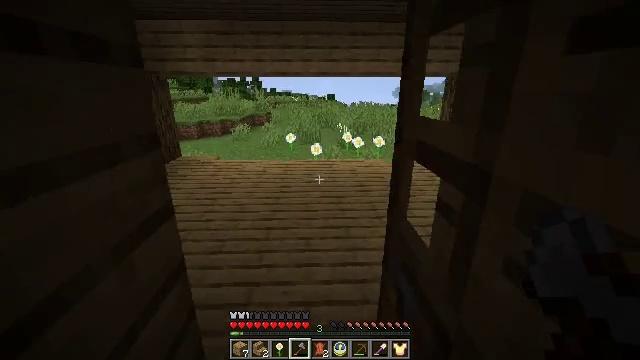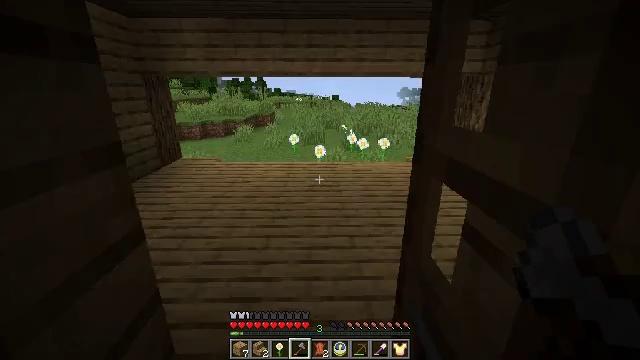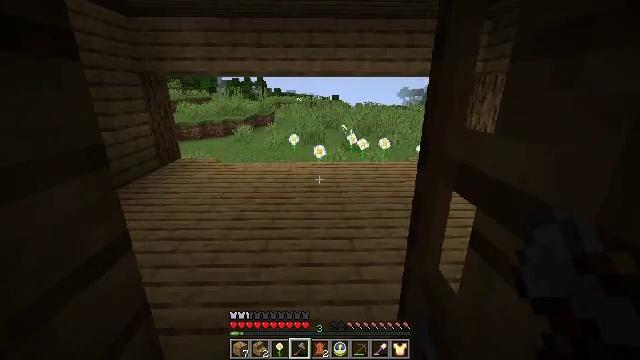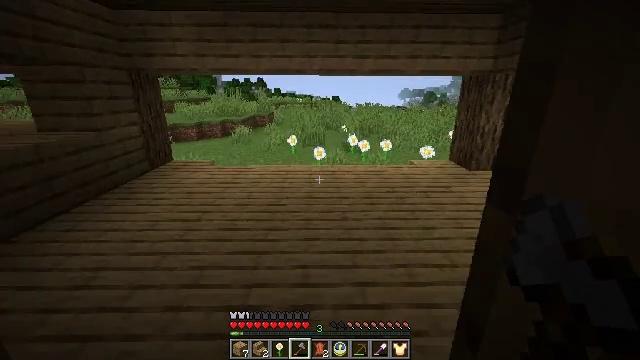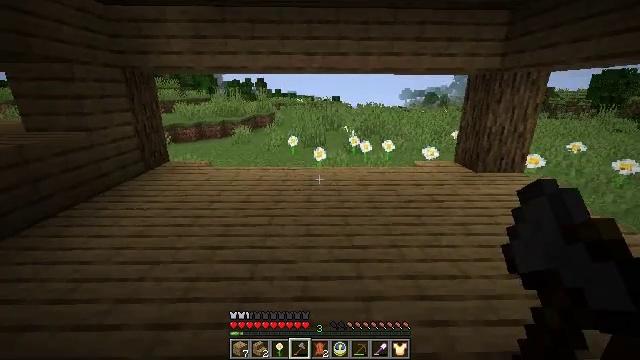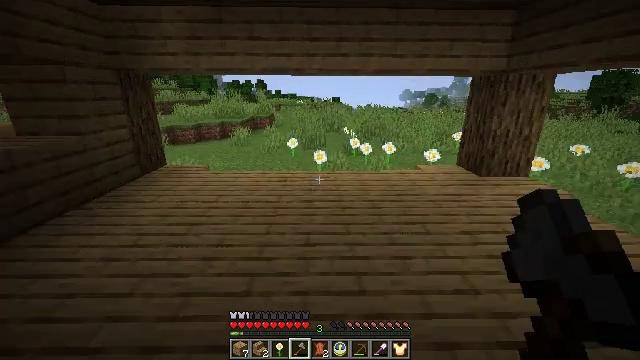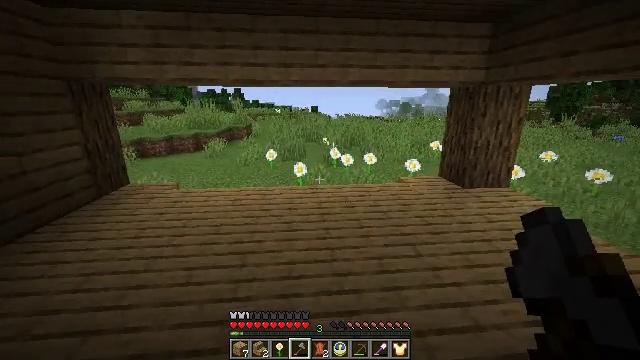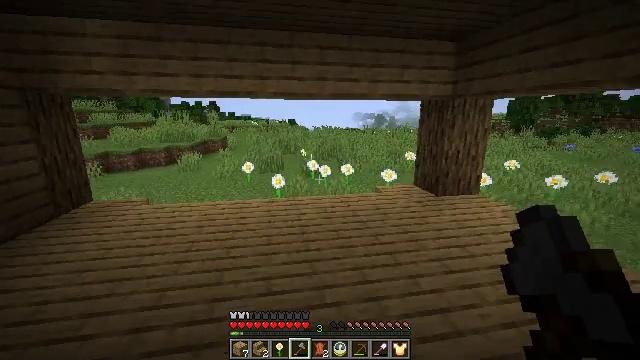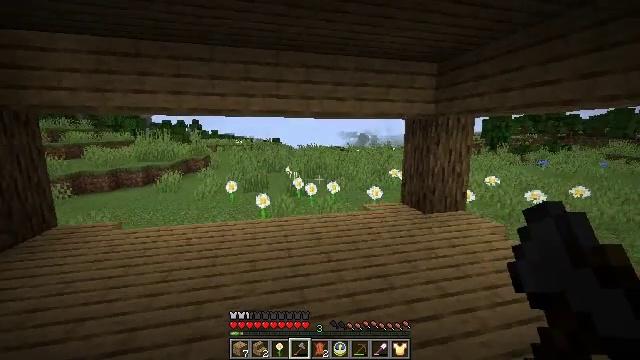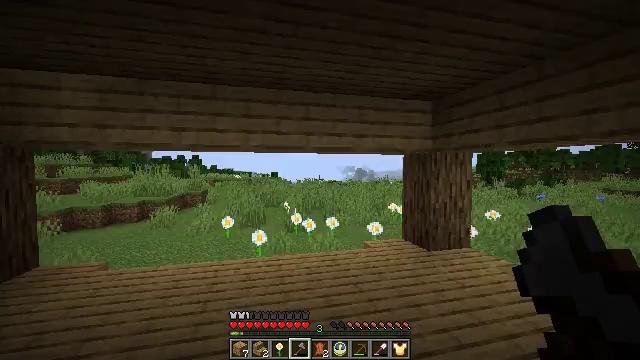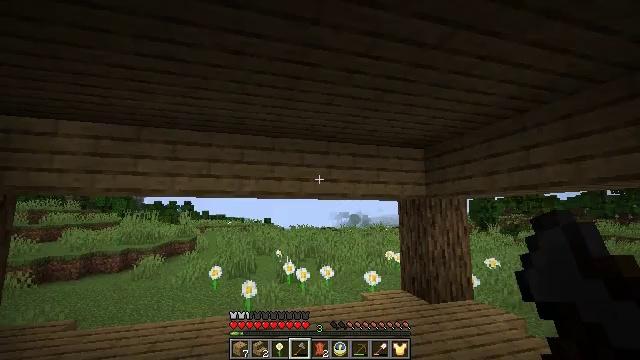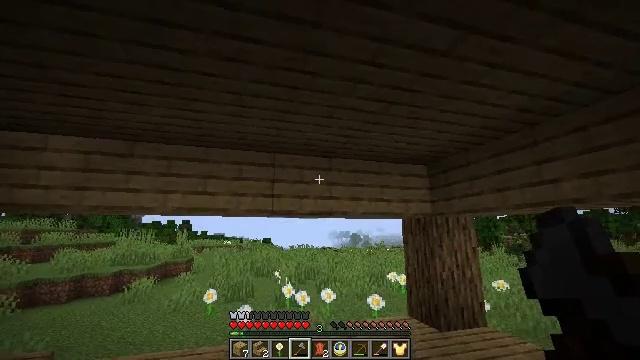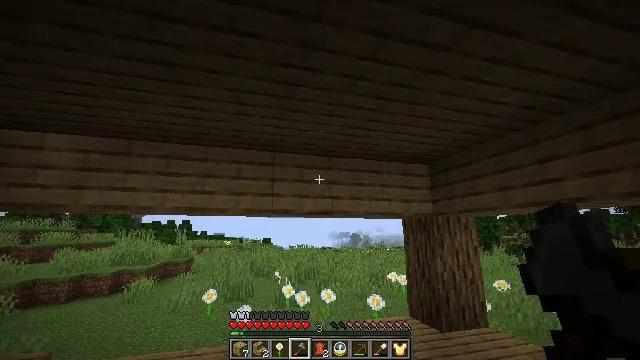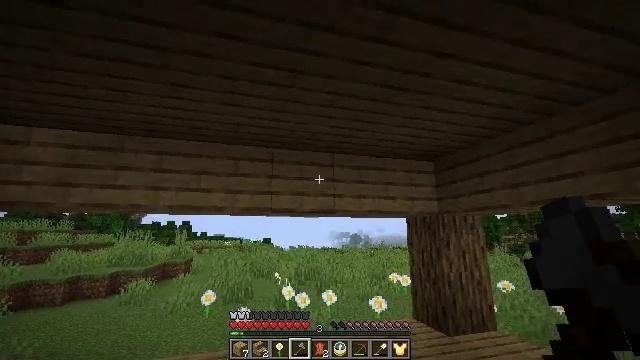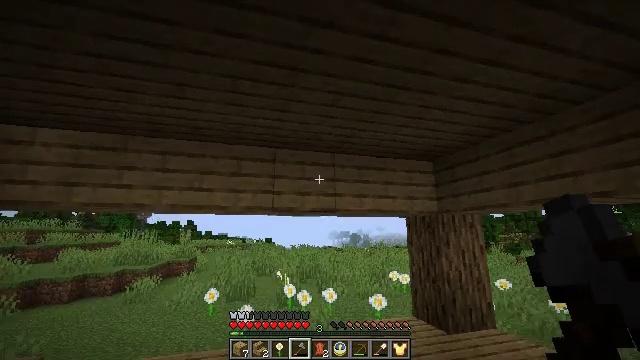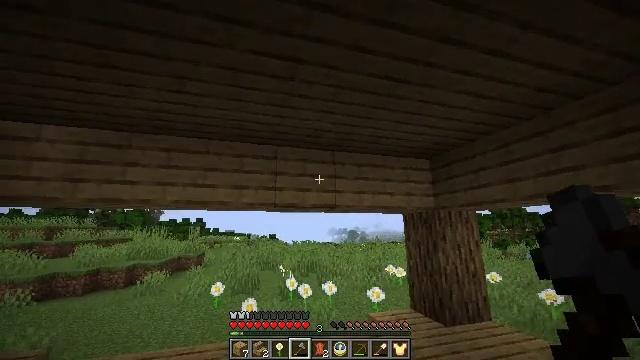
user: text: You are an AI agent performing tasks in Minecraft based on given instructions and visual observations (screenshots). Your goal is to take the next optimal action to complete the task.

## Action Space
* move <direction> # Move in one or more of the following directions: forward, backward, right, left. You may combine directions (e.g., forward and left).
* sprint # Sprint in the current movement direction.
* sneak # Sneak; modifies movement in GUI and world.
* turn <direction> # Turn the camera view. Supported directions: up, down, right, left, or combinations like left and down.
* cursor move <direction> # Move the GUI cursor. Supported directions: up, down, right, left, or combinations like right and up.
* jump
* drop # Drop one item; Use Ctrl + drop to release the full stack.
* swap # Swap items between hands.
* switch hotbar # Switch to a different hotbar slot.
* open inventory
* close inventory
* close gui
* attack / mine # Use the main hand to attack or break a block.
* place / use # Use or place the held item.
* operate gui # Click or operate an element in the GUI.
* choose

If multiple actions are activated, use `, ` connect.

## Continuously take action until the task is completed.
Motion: motion action
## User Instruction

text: Craft a set of oak stairs from planks.
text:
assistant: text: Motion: move forward
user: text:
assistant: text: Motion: move forward
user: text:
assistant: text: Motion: move forward
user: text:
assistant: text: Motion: move forward
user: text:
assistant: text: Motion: move forward
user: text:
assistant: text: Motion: move forward, turn right and up
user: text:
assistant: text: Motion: turn right and up
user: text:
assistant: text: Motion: turn right and up
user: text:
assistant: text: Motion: move forward, turn up
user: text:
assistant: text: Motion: move forward, turn right and up
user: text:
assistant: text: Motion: turn up
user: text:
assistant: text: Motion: no_op
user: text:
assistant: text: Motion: move forward
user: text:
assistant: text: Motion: move forward
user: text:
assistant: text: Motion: move forward
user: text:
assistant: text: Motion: move forward, turn left
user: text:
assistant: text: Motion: move forward, turn left
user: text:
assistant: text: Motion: move forward, turn left
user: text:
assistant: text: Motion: move forward
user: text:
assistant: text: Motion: move forward
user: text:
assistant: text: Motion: move forward, turn left and down
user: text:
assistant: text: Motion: move forward, turn left and down
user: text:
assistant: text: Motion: move forward, turn left and down
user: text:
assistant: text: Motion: turn left and down
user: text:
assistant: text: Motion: turn left
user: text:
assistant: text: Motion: no_op
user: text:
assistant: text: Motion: no_op
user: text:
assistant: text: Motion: no_op
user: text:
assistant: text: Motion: no_op
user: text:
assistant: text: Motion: move left, turn up